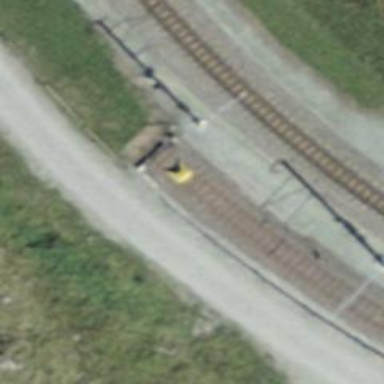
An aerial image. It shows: Railway buffer stop.